Field crop: maize
Growth stage: 2
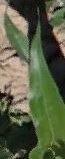
Species: maize